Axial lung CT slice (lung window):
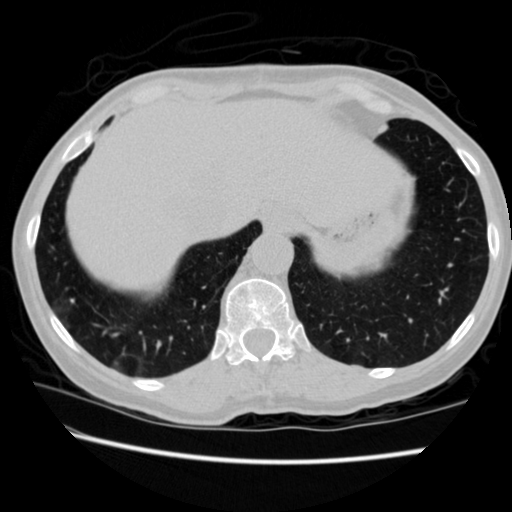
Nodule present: no